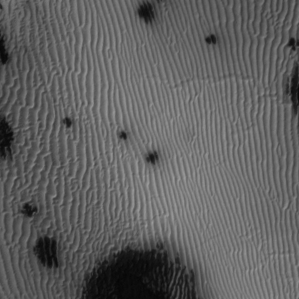
Label: frost